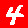
Digit: 4